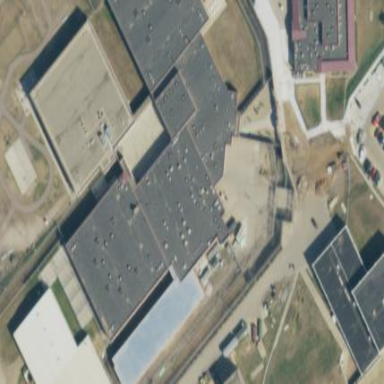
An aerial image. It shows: Prison surrounded by fence.